Field crop: tomato
Growth stage: 1
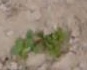
Species: portulaca